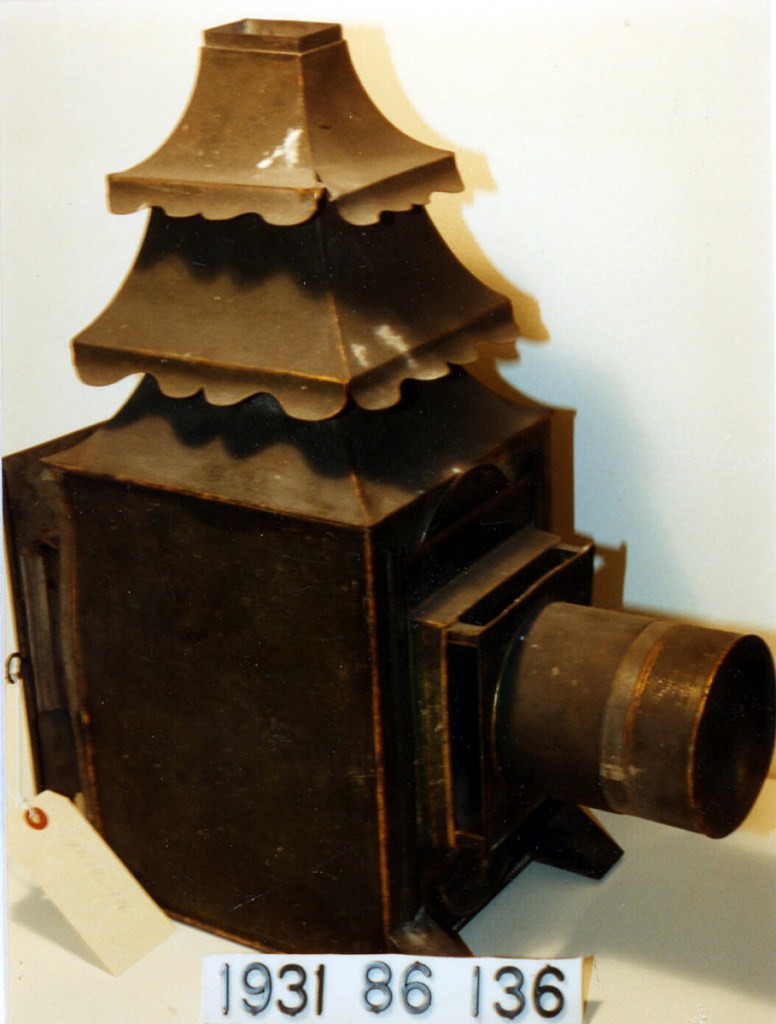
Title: Side Chair
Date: early 19th century
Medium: Carved and joined mahogany-veneered wood, tapestry (seat, back)
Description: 1923-12-1-a/f: Vertical hexahedron, with hinged back and triple p...;     1931-95-15: Chair consists of mahogany frame with thick headpi...;     2015-40-2: Front elevation of square building with multiple s...